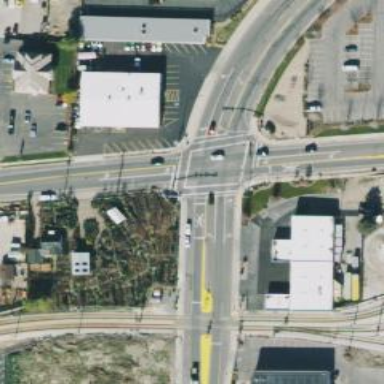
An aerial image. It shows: Crossing on the road with line markings.